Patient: sex F, age 75
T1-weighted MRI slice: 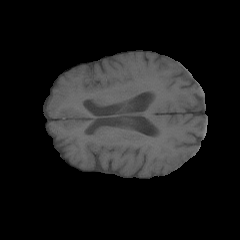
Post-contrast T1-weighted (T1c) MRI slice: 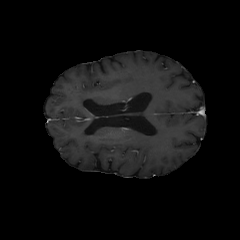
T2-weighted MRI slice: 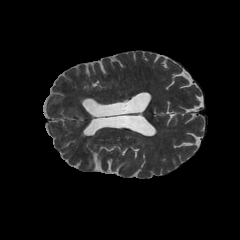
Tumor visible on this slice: yes
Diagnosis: Astrocytoma, IDH-wildtype
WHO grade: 3